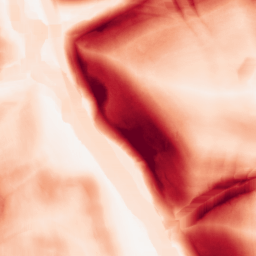
Category: morphological
Decomposition family: morphological_square
Decomposition parameters: operation: gradient
size: 15
Upsampling method: quintic
Upsampling parameters: scale: 4
Upsampling scale: 4